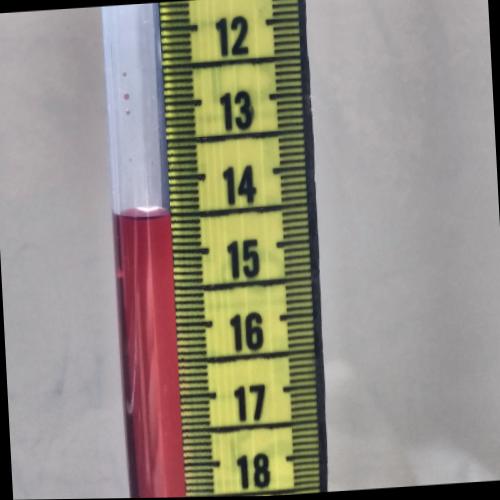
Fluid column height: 14.0 cm